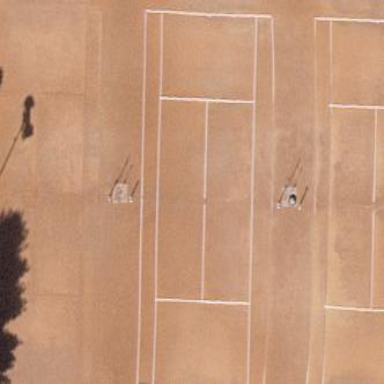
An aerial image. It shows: Tennis court on pitch.